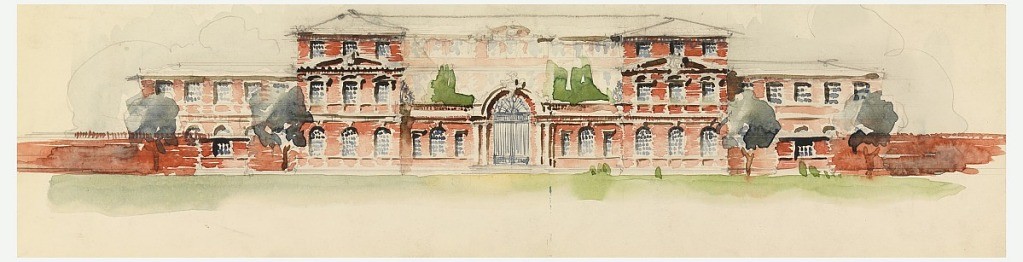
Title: Hearst School for Girls: The Elevation of the Main Building
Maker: Whitney Warren Jr., American, 1864–1943
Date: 1899–1900
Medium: Graphite, brush and watercolor on paper
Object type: Drawing
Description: Further development in the design of the building, showing walls before the lateral aisles (see -335; -336).